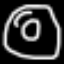
Label: donut